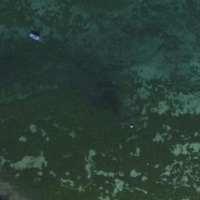
EUNIS habitat code: 14
Species observed at this site:
Phalacrocorax carbo
Anser anser
Podiceps cristatus
Fulica atra
Anas platyrhynchos